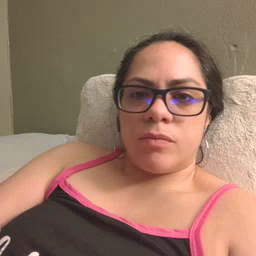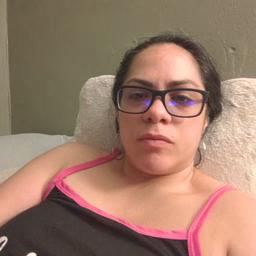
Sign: shirt